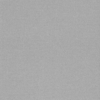
Label: dusty